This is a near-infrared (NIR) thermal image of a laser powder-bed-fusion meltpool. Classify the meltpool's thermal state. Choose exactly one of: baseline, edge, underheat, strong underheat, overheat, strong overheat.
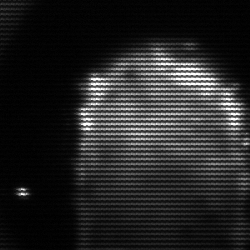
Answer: baseline